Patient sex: M
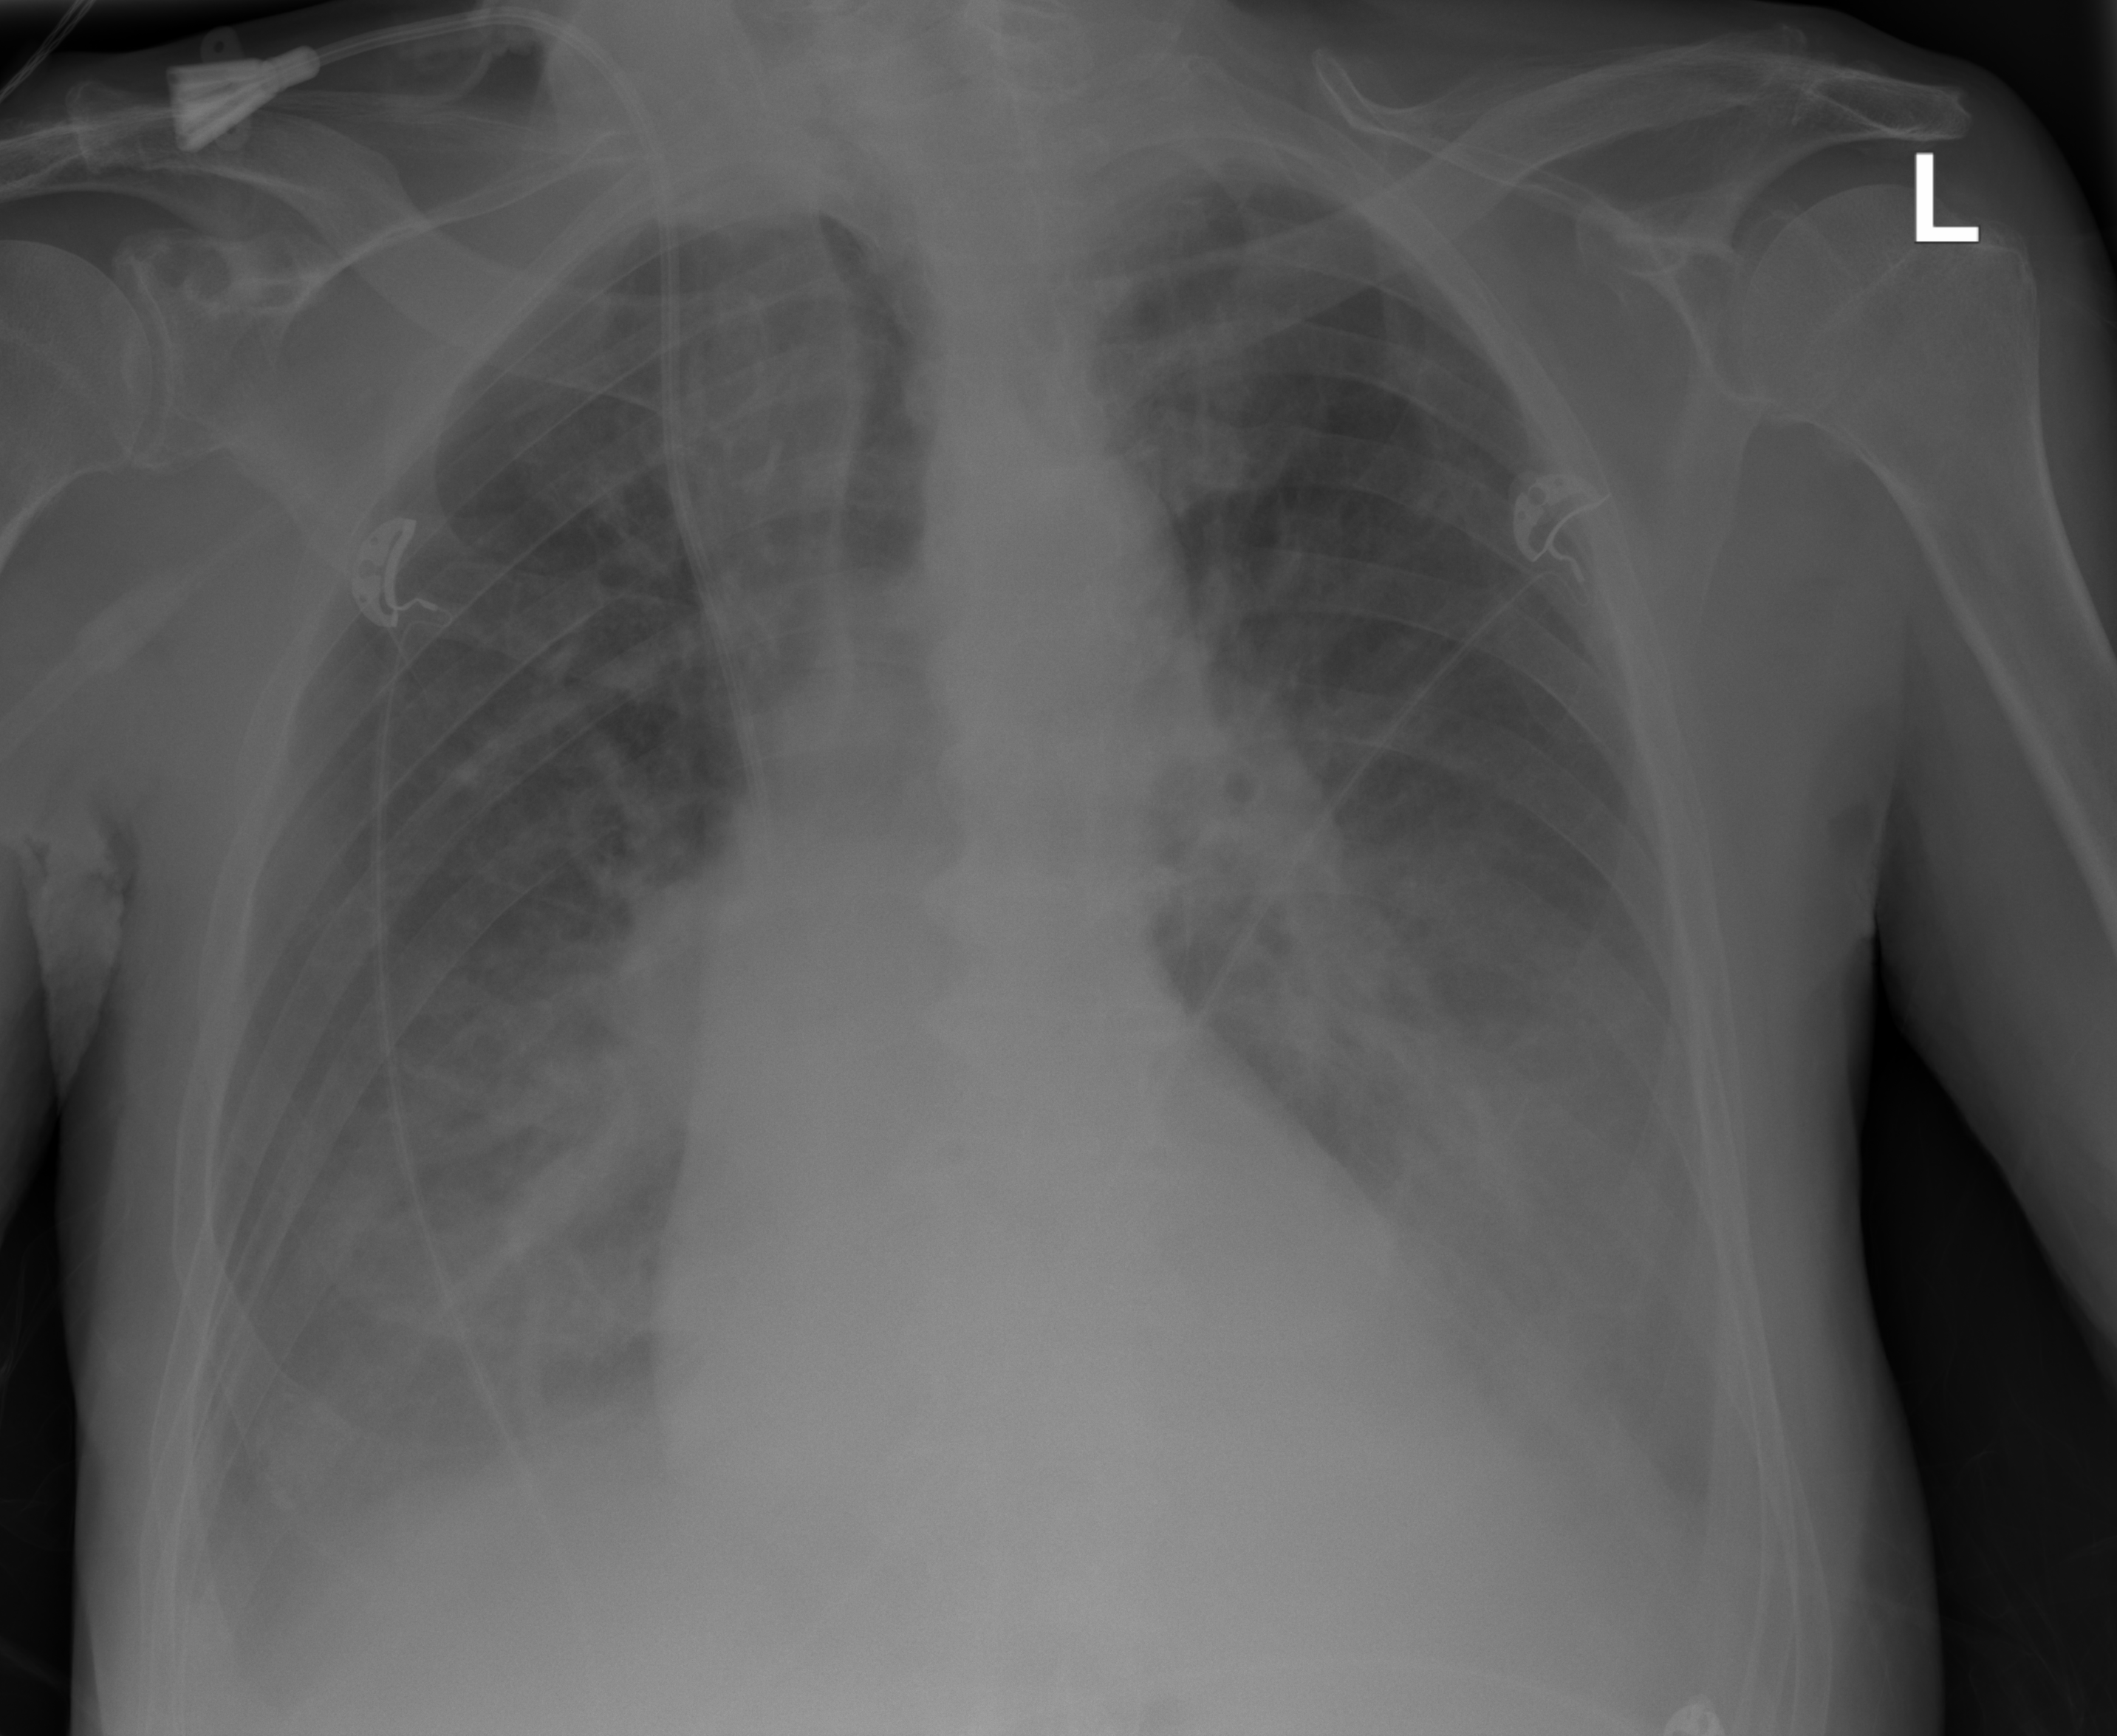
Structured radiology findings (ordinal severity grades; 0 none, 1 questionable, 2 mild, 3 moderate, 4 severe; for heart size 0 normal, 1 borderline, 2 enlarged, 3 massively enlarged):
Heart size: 2
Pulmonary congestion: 3
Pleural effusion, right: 2
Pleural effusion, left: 3
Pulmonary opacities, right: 3
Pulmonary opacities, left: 3
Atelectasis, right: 2
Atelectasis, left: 2